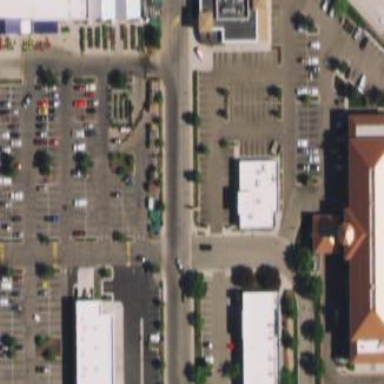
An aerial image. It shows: Parking area with surface.